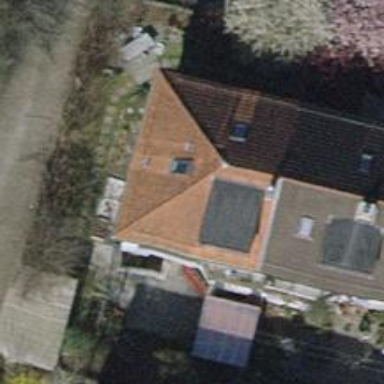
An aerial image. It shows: Residential building with hipped roof.